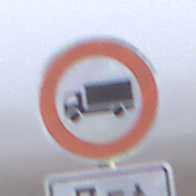
Verkehrszeichen: VerbotFuerKraftfahrzeugeUeberDreiKommaFuenfTonnen
Zusatzzeichen unten: SonstigeBeschraenkungen4
Umgebung: Outdoor, RoadRail
Tageszeit: MorningAfternoon
Wetter: Overcast
Licht: Natural
Jahreszeit: NotSpecified
Kontrast: LowContrast